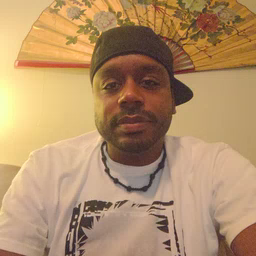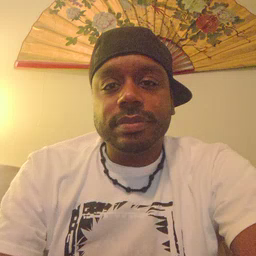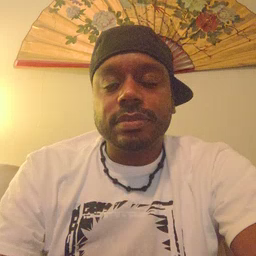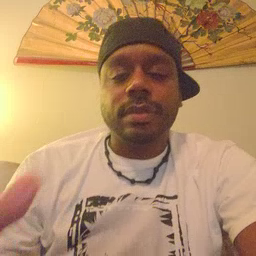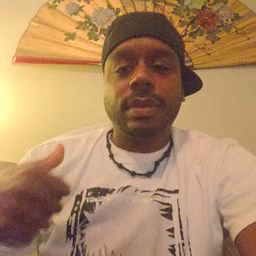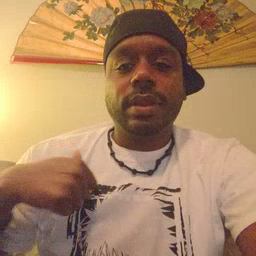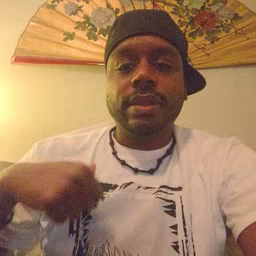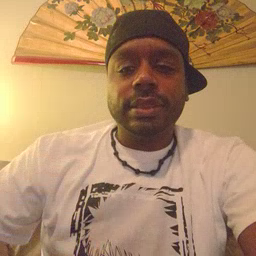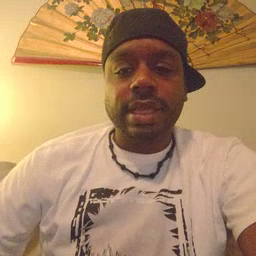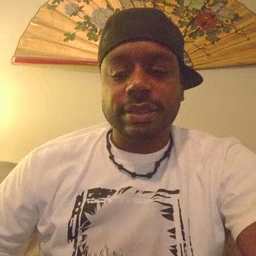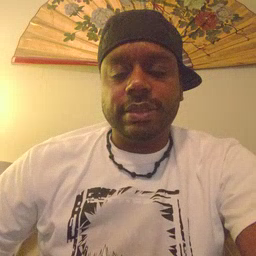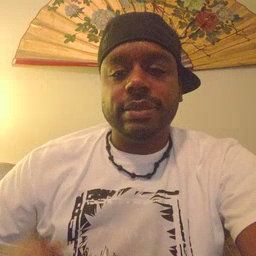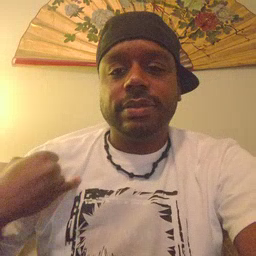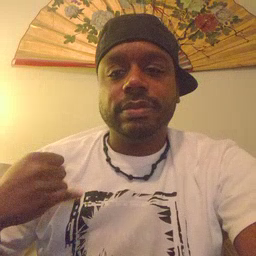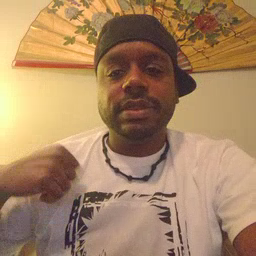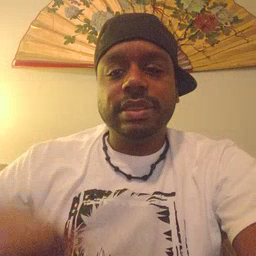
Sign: jacket